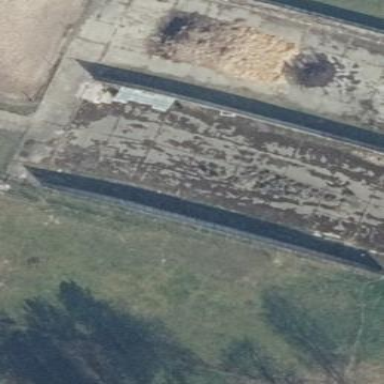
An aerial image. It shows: Bunker silo.